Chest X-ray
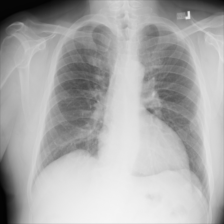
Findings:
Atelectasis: negative
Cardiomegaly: negative
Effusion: negative
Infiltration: negative
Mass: negative
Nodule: negative
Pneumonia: negative
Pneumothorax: negative
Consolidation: negative
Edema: negative
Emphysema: negative
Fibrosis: negative
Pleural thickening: negative
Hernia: negative